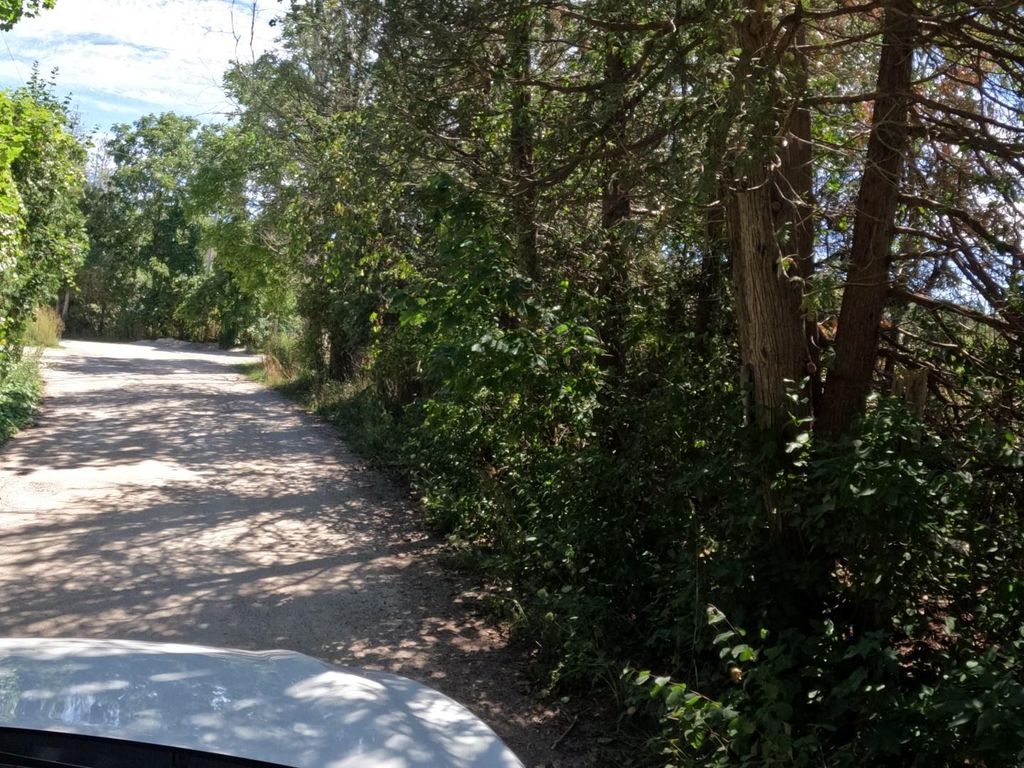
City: kitchener-waterloo